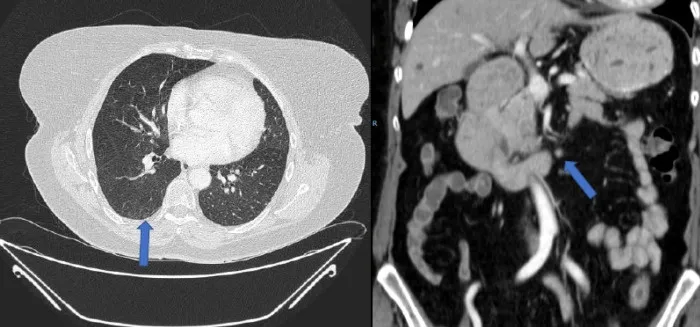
CT after 3 cycles of TAS-102. Complete response of pulmonary metastasis and retroperitoneal lymph node involvement was observed (blue arrows).
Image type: radiology (ct)